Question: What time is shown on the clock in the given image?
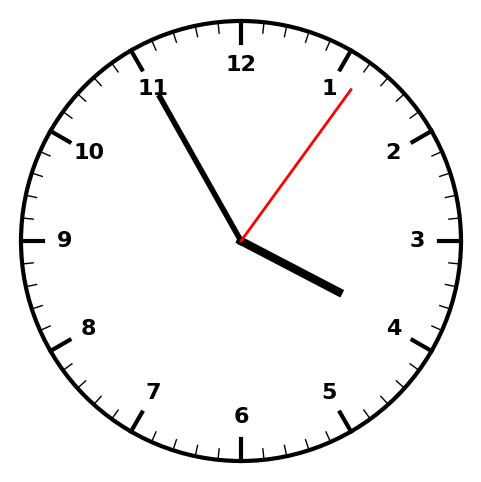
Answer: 03:55:06